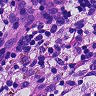
Metastatic tissue present: no